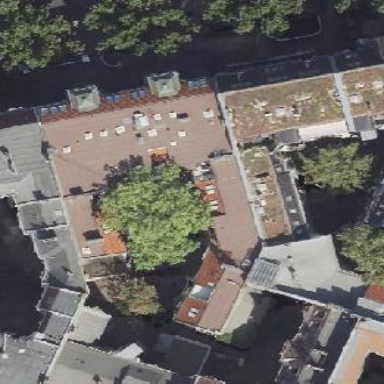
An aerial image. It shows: Building consisting of apartments with double saltbox roof shape.